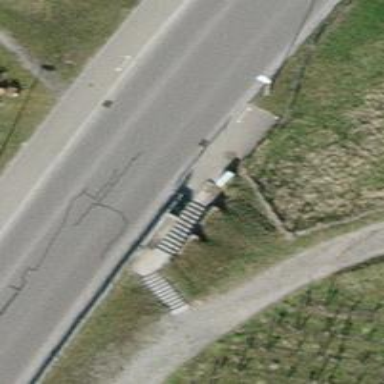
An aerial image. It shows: Road with steps.